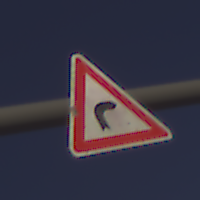
Verkehrszeichen: KurveRechts
Umgebung: Outdoor, RoadRail
Tageszeit: Midday
Wetter: Clear
Licht: Natural
Jahreszeit: NotSpecified
Kontrast: HighContrast